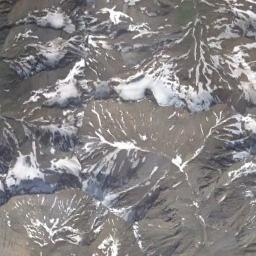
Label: snowberg